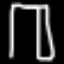
Label: pants